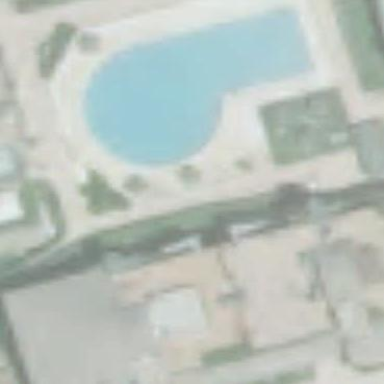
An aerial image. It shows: Swimming pool located in leisure land.